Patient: sex M, age 48
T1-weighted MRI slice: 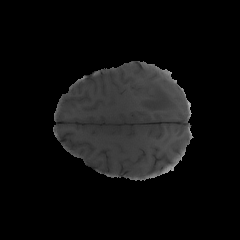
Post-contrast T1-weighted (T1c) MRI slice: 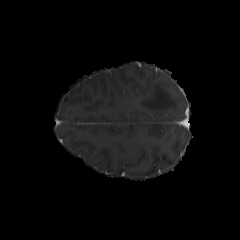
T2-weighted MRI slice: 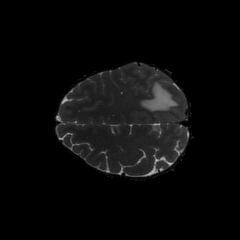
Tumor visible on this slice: yes
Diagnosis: Glioblastoma, IDH-wildtype
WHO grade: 4